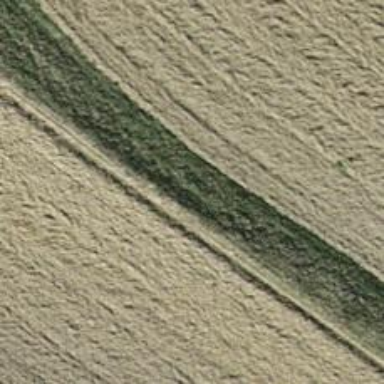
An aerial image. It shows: Hedge acting as barrier.